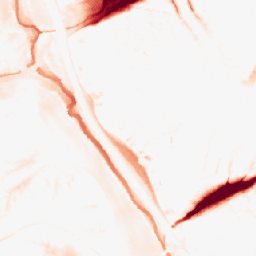
Category: morphological
Decomposition family: tophat
Decomposition parameters: size: 20
mode: black
Upsampling method: nearest
Upsampling parameters: scale: 4
Upsampling scale: 4